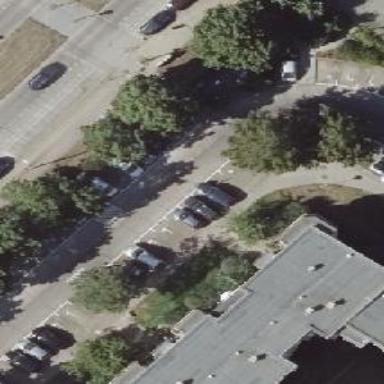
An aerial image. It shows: Footway along the road.